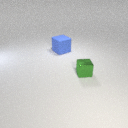
large blue rubber cube to the left of small green metal cube